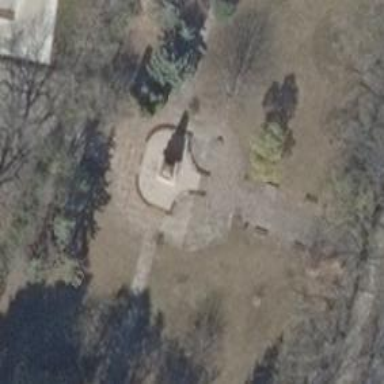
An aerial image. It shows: Memorial site with historic significance.